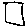
Label: square